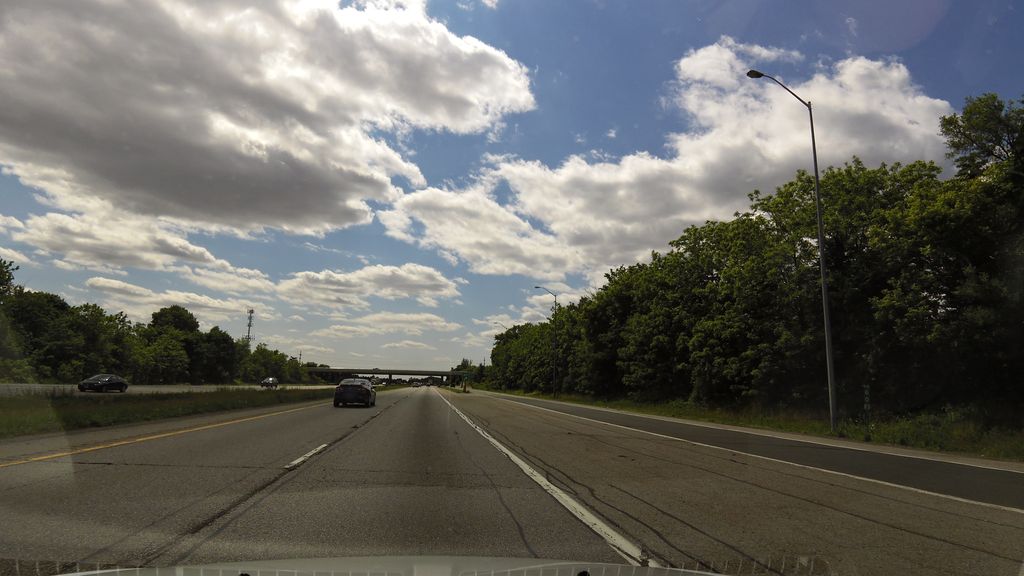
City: hamilton